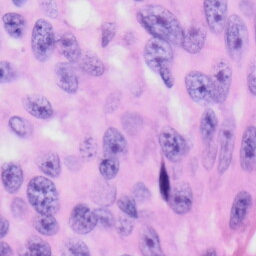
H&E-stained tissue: Skin